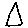
Label: triangle